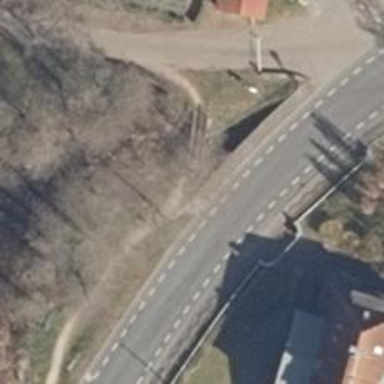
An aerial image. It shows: Footway bridge.